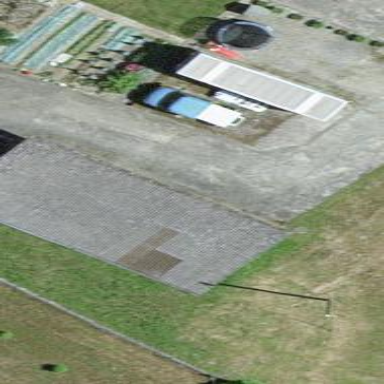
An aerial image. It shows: Garage.